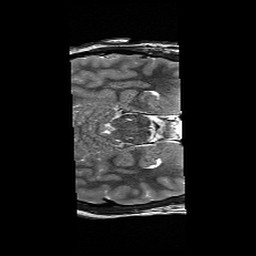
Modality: T2w
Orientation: axial
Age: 29
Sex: male
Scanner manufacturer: siemens
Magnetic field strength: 3 T
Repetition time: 6.1 s
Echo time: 0.104 s